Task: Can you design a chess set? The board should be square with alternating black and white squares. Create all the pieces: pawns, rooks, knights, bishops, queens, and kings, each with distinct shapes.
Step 4471:
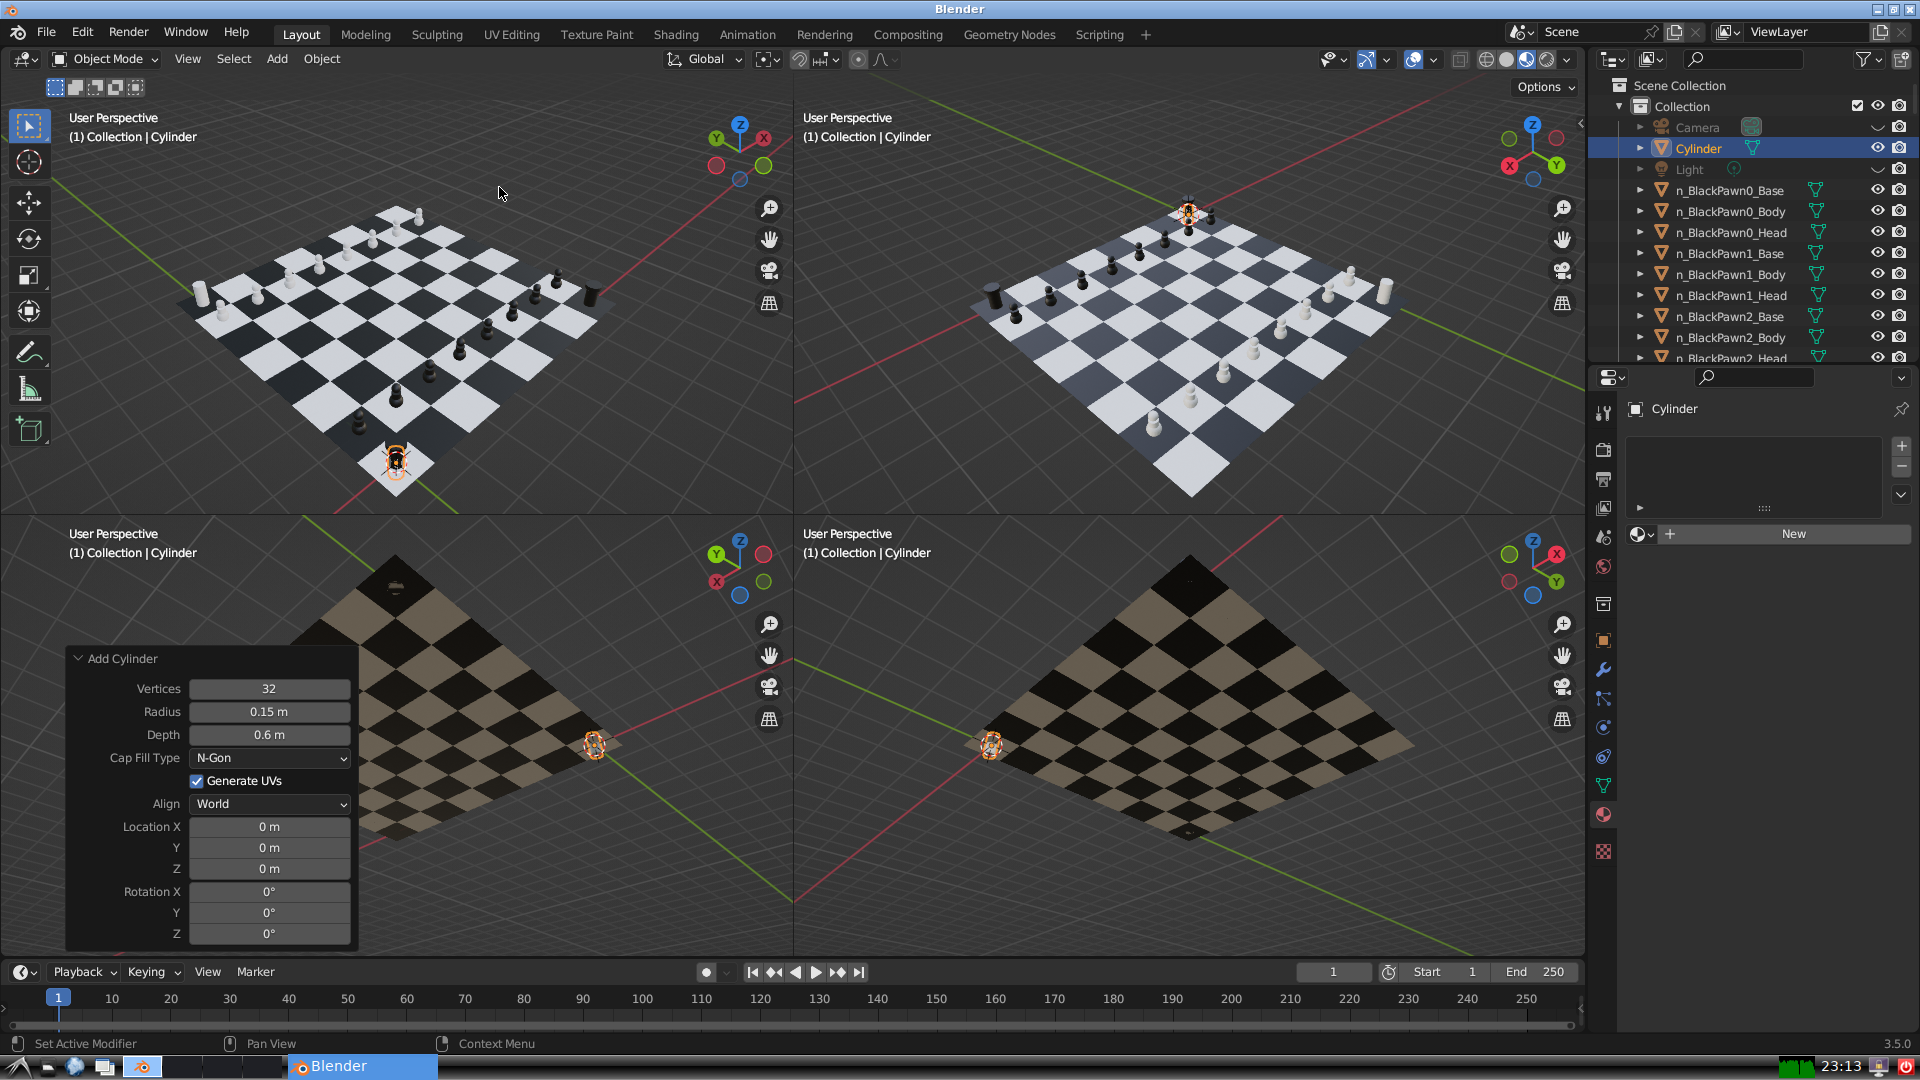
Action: {"mouse_move": [270, 708]}